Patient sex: F
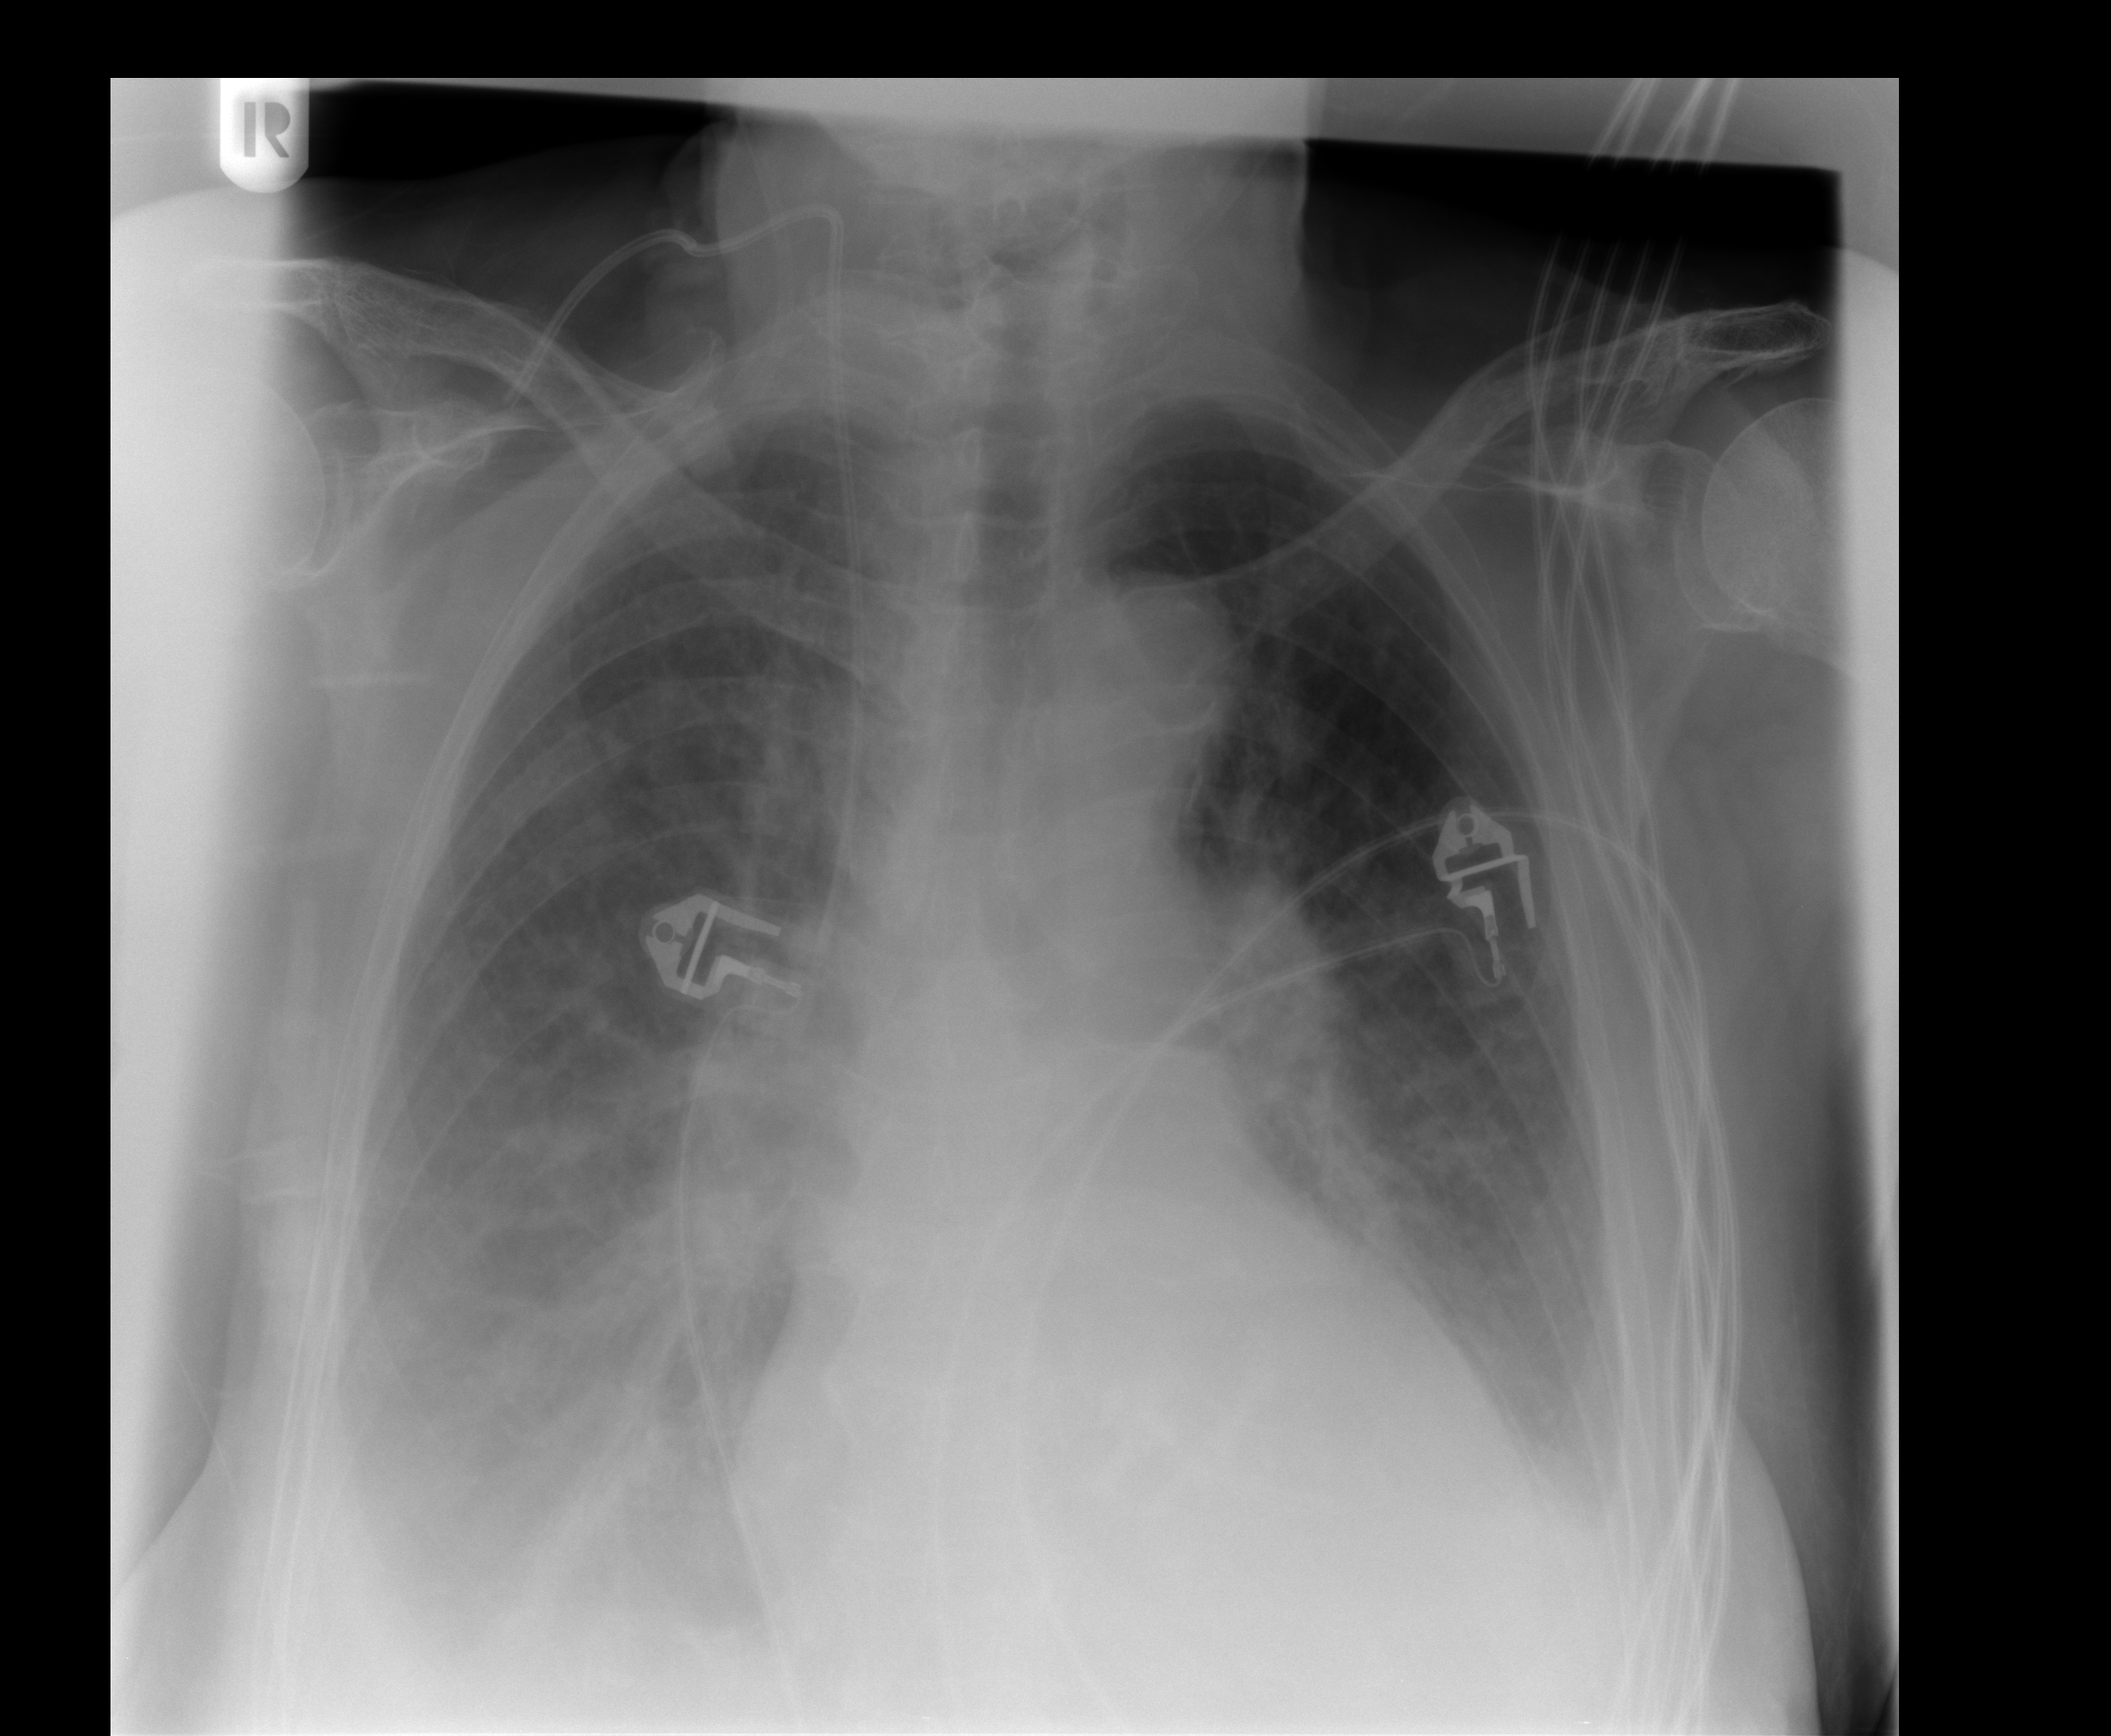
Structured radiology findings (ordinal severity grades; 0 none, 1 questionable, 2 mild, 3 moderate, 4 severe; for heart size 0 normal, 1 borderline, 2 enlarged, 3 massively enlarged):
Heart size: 2
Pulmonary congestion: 3
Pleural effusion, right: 3
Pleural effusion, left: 2
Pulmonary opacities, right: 2
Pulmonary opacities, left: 0
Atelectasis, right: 2
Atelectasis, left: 2